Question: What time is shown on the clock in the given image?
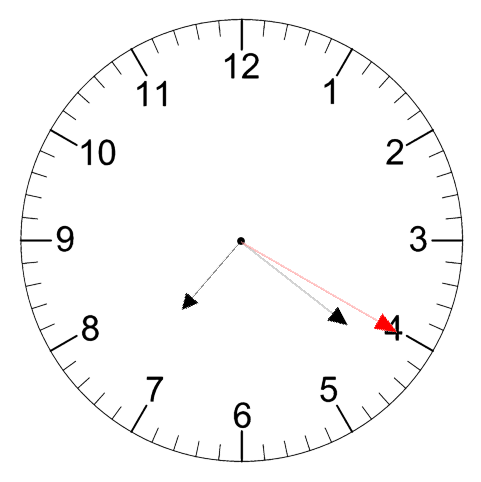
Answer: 07:21:20